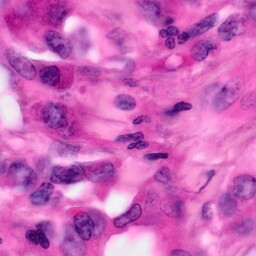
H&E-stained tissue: Pancreatic